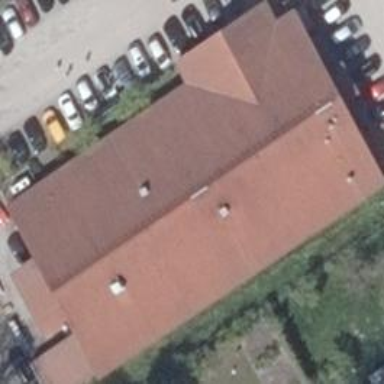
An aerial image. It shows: Supermarket building.